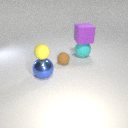
large cyan rubber sphere behind small brown rubber sphere